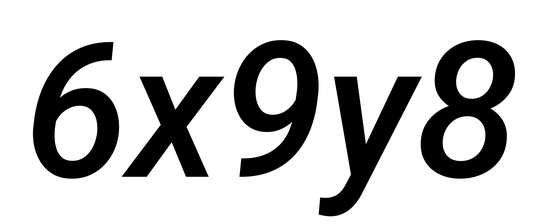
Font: Roboto-Italic_Medium_Italic